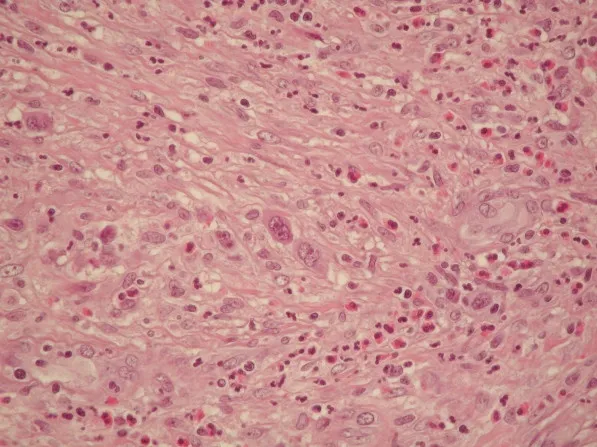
H&E stained sections of lymph node (fig.1) and skin (fig.2) excision in which the diagnostic Reed-Sternberg cell support the diagnosis of Hodgkin disease.
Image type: pathology (h&e)